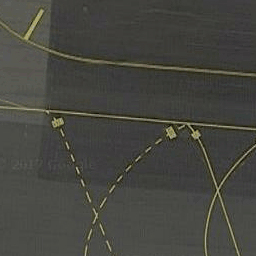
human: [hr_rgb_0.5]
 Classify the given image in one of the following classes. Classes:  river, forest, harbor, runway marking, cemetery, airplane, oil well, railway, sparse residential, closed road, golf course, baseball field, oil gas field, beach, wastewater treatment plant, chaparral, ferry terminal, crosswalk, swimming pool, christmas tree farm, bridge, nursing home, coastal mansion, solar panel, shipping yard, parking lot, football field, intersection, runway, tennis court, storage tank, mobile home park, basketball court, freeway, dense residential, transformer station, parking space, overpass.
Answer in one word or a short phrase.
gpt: runway marking